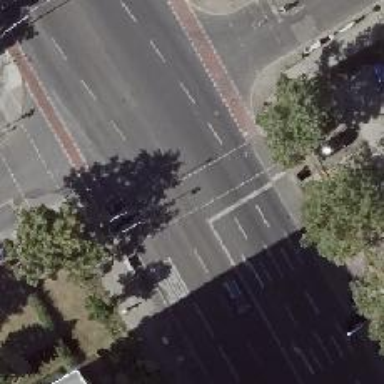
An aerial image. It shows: Crossing with traffic signals.